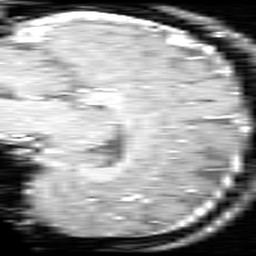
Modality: inplaneT1
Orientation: sagittal
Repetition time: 0.2 s
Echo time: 0.0036 s